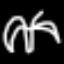
Label: palm tree